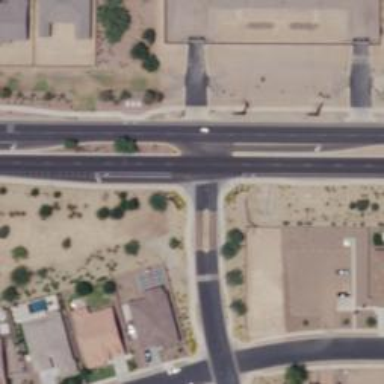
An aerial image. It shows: Secondary road with asphalt surface and sidewalk on the left.